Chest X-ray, PA view. Patient: 35 years old, sex F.
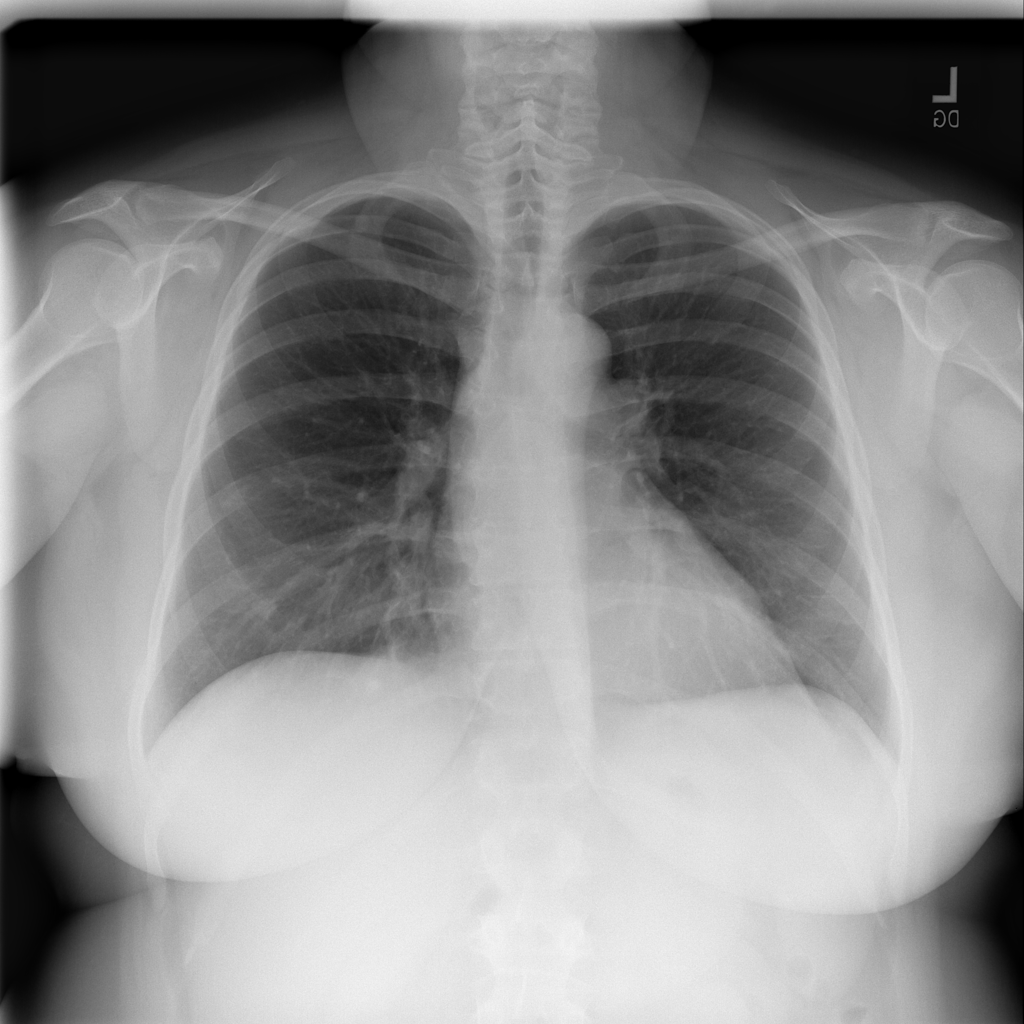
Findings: No Finding